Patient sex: M
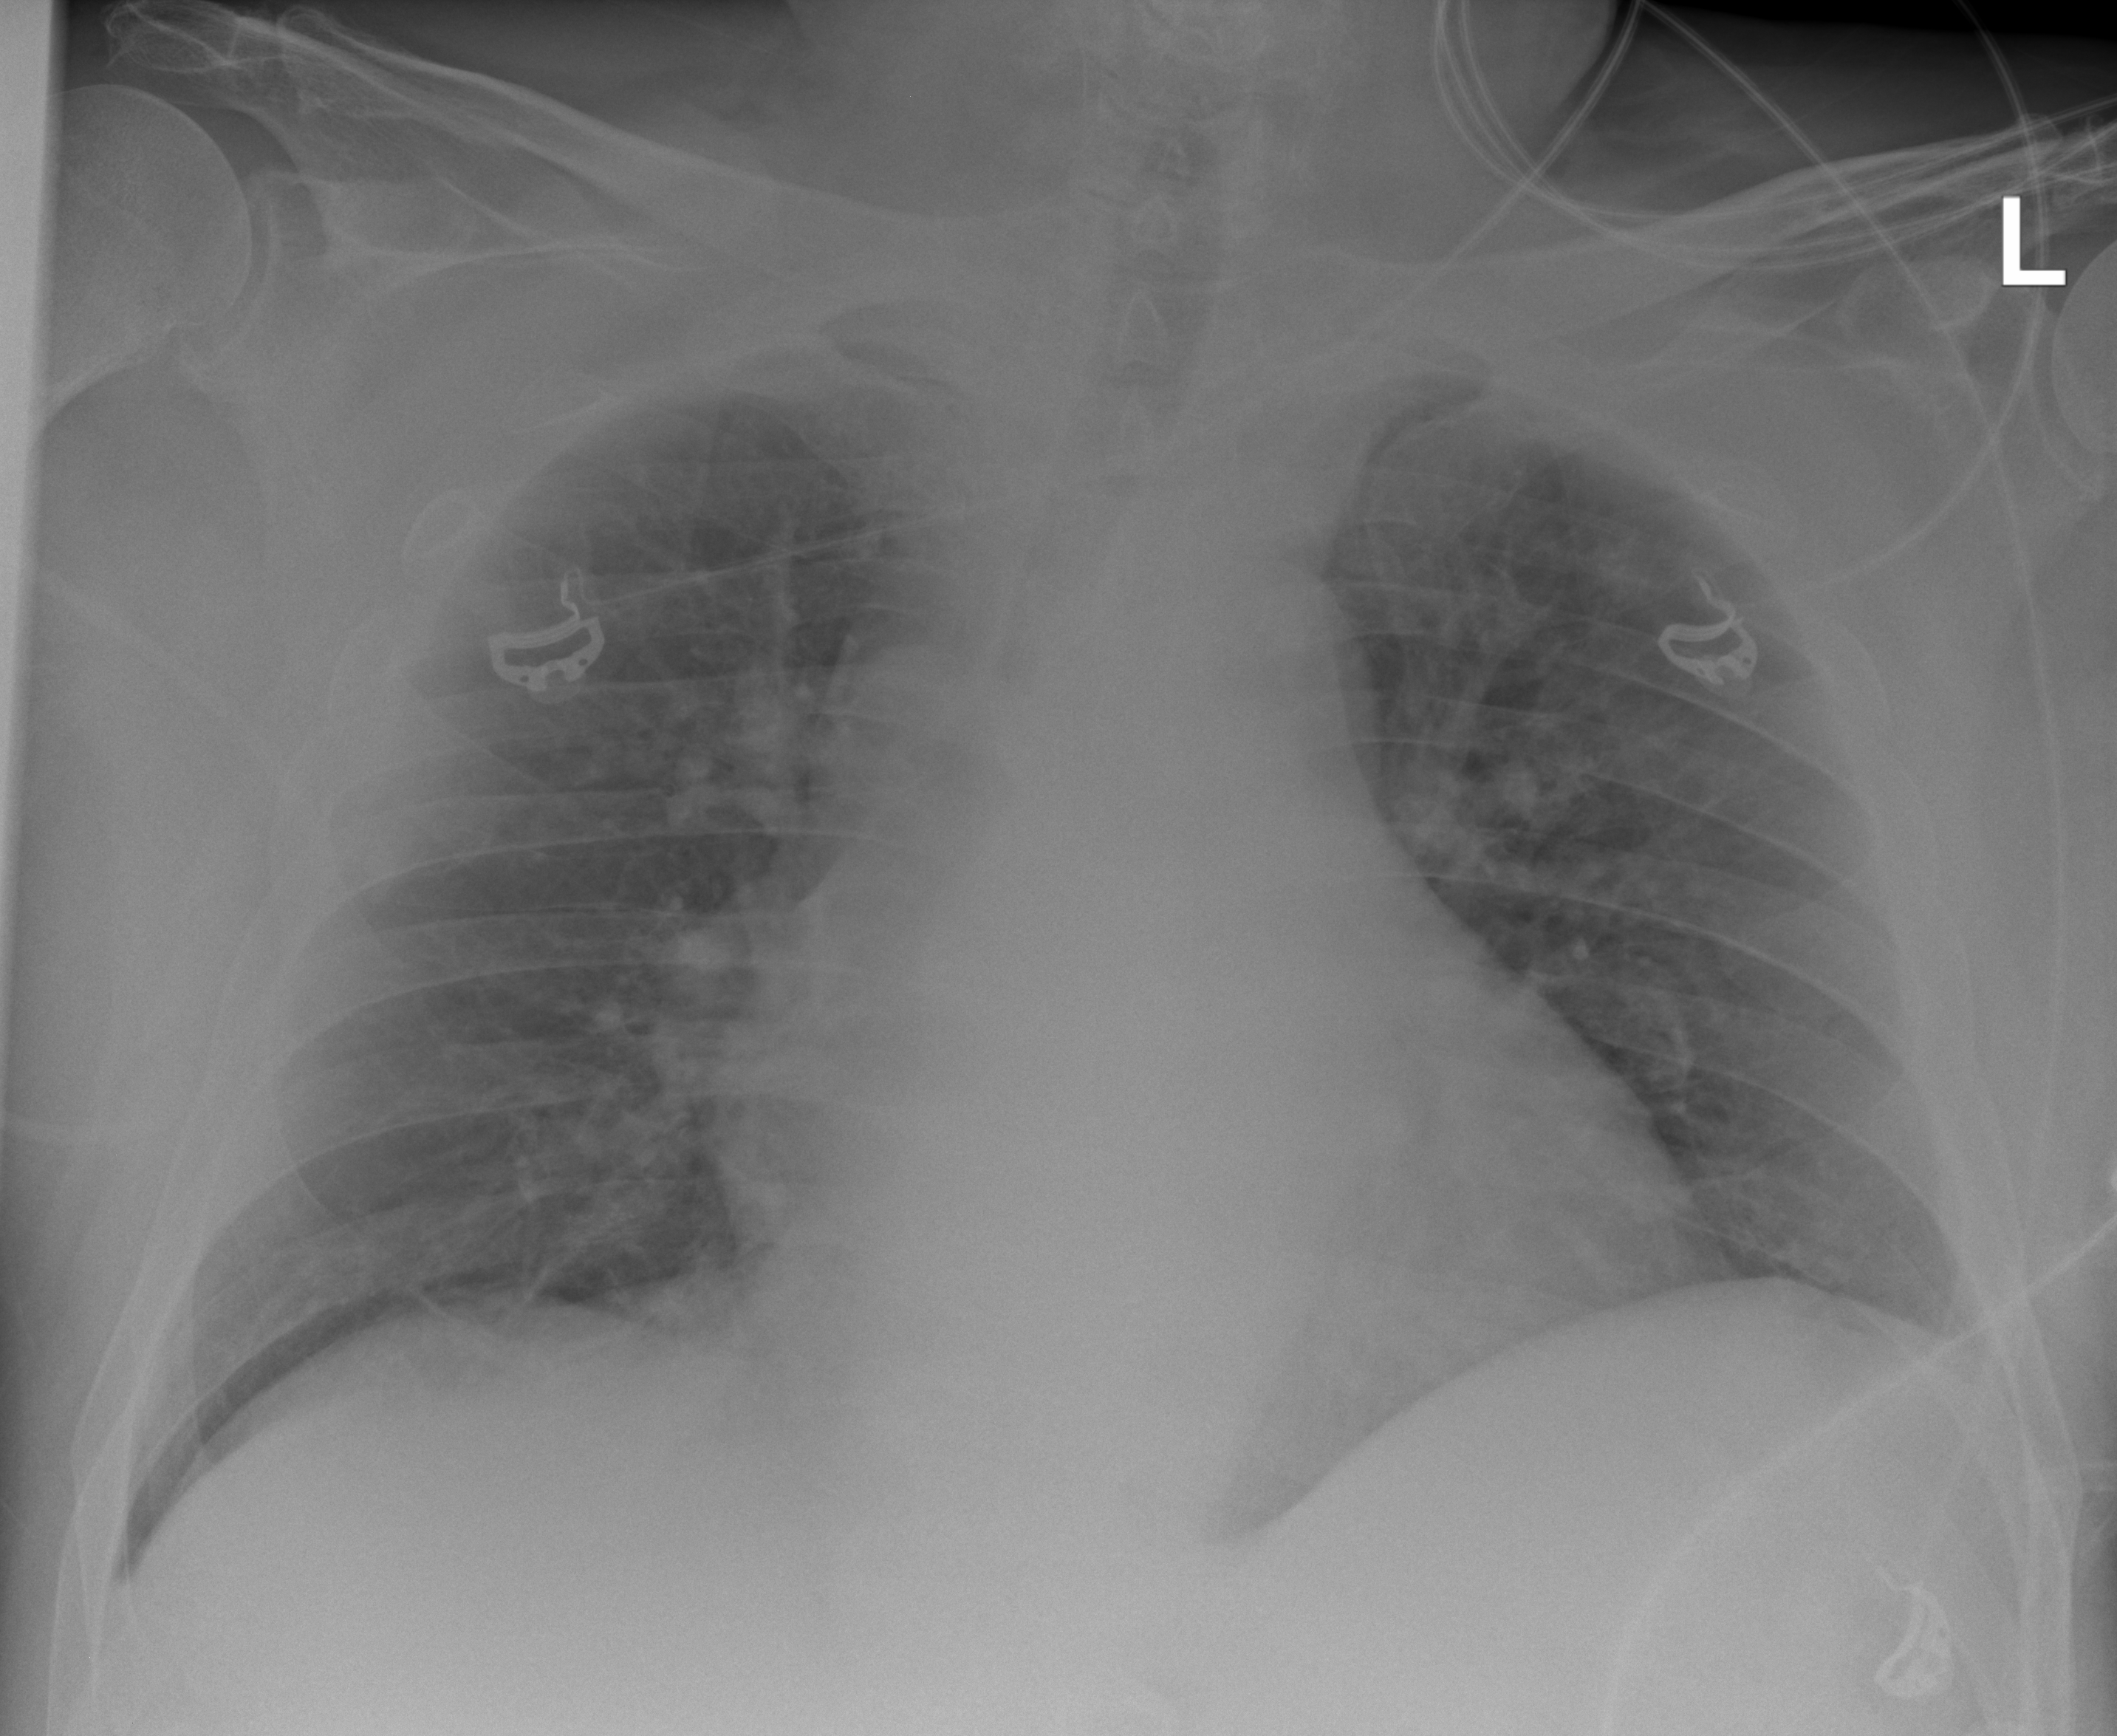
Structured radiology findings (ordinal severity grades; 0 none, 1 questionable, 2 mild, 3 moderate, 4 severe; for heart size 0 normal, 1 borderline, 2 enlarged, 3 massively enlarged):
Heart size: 2
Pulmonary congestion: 2
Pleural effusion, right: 0
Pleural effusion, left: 0
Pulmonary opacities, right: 0
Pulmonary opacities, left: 0
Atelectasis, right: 2
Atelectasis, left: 2